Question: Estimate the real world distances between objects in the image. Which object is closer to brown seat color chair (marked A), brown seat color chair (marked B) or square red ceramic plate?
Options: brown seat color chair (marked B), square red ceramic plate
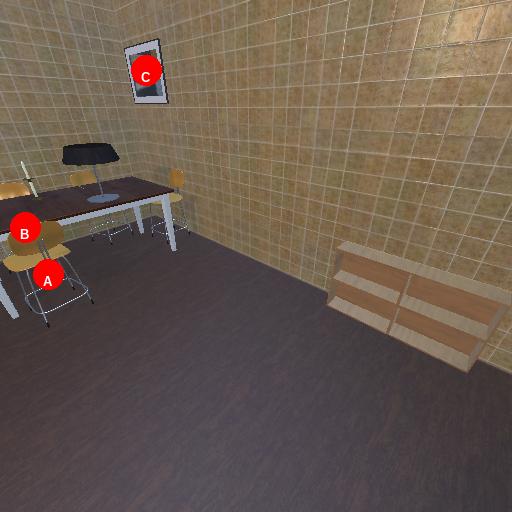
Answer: brown seat color chair (marked B)